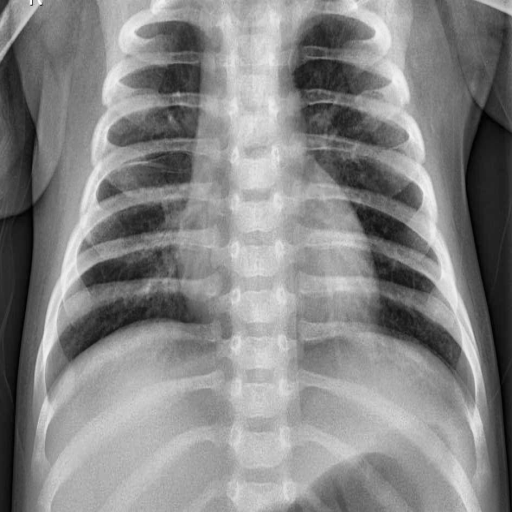
Finding: PNEUMONIA